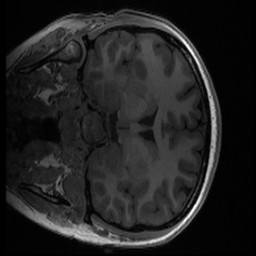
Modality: T1w
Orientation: coronal
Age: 18
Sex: female